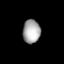
Tissue: prostate
Cell type: Myeloid cells
Senescence score: 0.2638
Nuclear area (px): 407
Mean DAPI intensity: 166.713